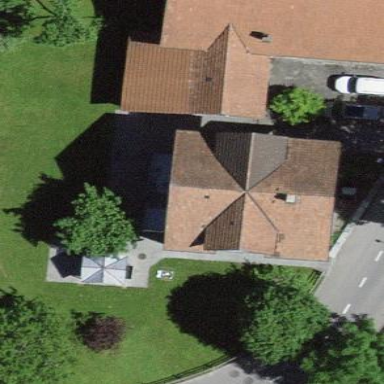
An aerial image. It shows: Residential building.